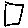
Label: square